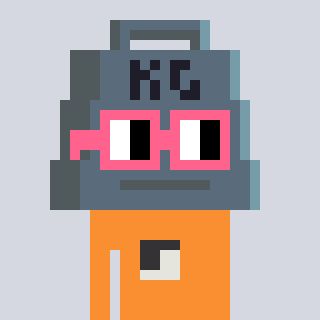
a pixel art character with square pink glasses, a weight-shaped head and a orange-colored body on a cool background